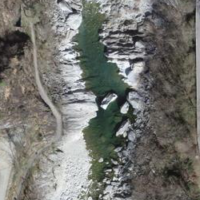
EUNIS habitat code: 15
Species observed at this site:
Buteo buteo
Aquila chrysaetos
Cinclus cinclus